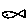
Label: fish